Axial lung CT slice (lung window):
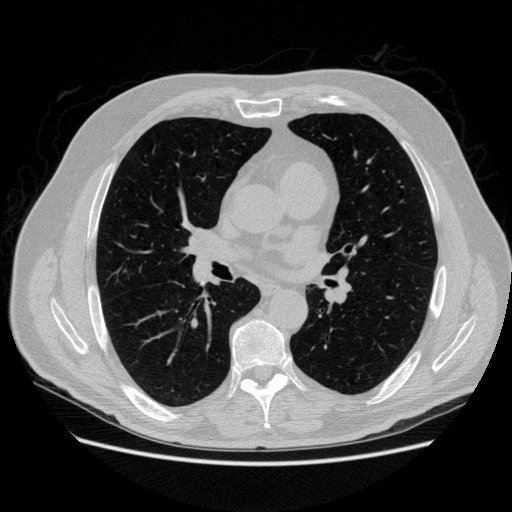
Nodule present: no